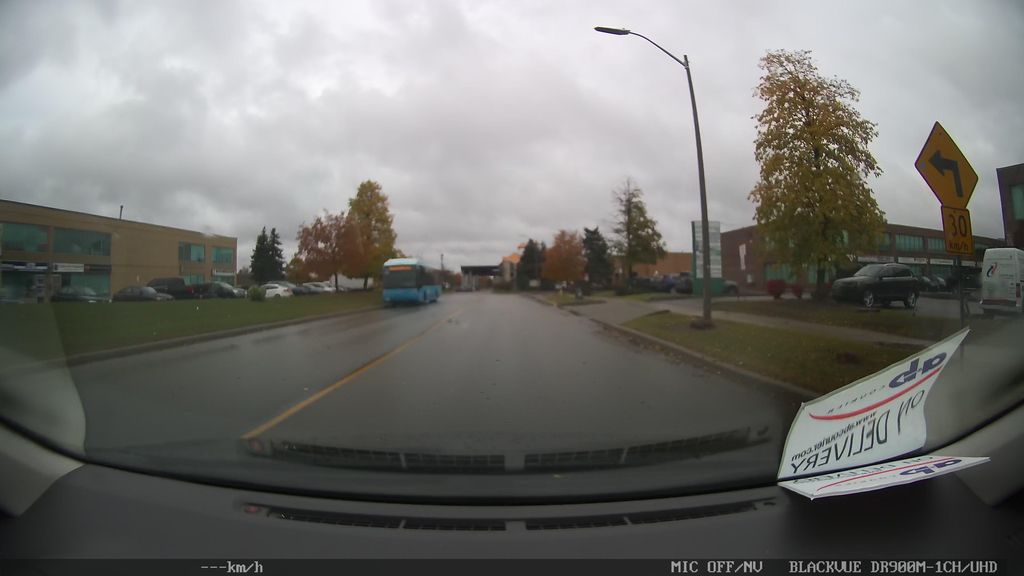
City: toronto